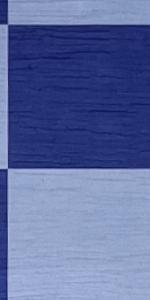
Label: Empty